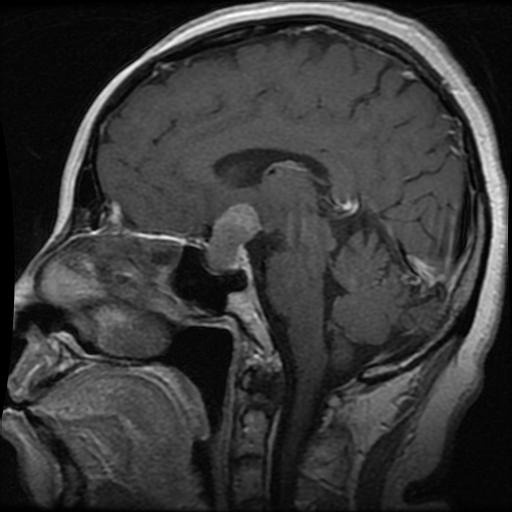
Label: pituitary